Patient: sex M, age 42
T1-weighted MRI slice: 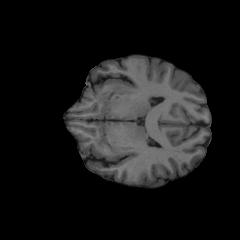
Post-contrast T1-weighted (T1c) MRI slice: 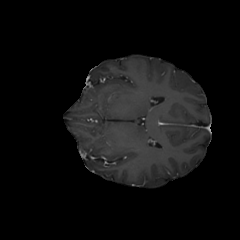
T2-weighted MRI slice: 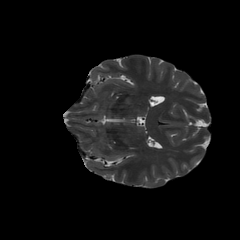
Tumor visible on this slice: no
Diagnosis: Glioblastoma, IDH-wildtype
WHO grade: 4